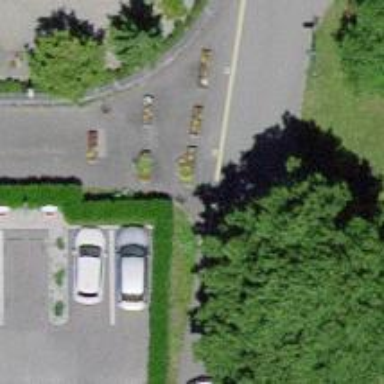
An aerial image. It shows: Block barrier.